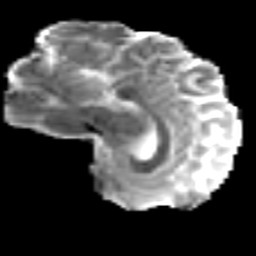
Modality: MD
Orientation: sagittal
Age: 25
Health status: ill
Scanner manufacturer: philips
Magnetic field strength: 3 T
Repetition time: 9 s
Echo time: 0.127 s